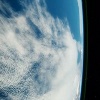
Label: cloud